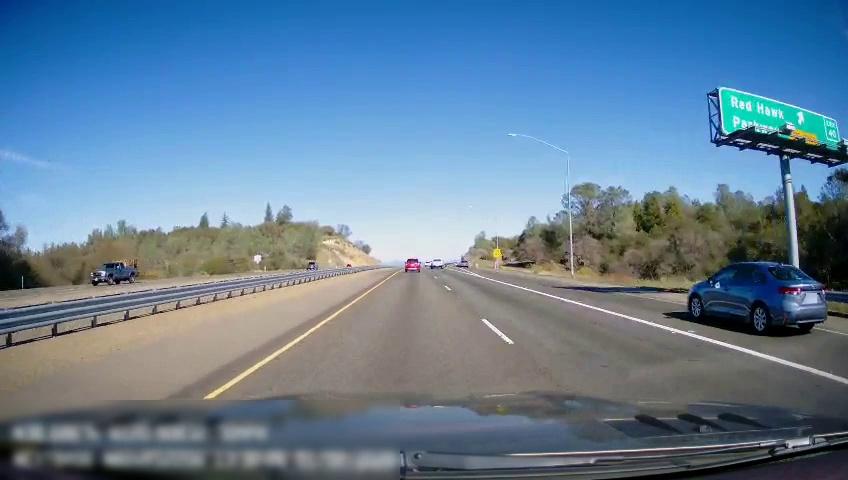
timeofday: Day
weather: Sunny
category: Drivable Space
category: Drivable Space
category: Vehicles | Truck
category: Vehicles | Truck
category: Vehicles | Car
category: Vehicles | Car
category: Vehicles | Truck
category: Lanes | Current Lane
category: Lanes | Current Lane
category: Lanes | Alternate Lane
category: Lanes | Alternate Lane
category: Lanes | Alternate Lane
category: Traffic | Signs
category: Traffic | Signs